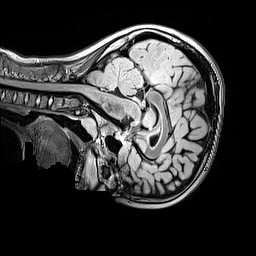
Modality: FLAIR
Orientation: sagittal
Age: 8
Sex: female
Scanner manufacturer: siemens
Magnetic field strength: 3 T
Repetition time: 5 s
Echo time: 0.388 s